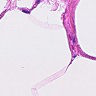
Metastatic tissue present: no